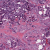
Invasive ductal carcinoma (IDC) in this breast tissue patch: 1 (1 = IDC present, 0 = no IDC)